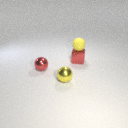
small red metal sphere in front of small red metal cube